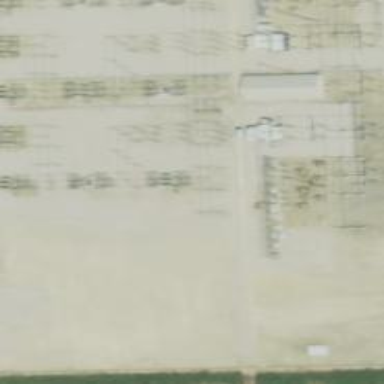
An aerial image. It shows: Switch for power supply.